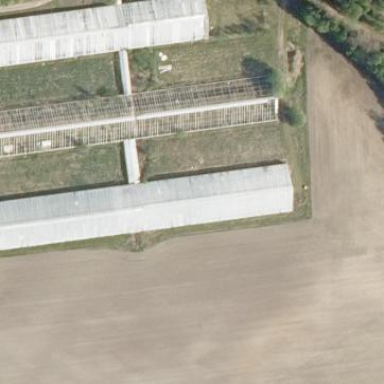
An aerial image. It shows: Greenhouse.